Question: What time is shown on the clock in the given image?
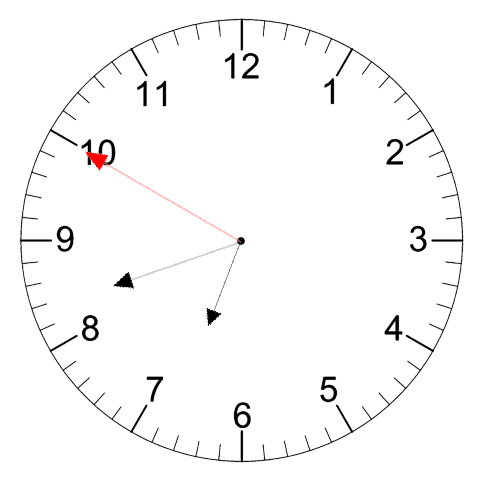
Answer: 06:41:50